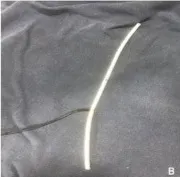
Illustration of the snare technique employed to retrieve the chemotherapy totally implantable venous access catheter migrated to the hepatic vein (using access via the left femoral vein). Catheter removed.
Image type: radiology (ct)